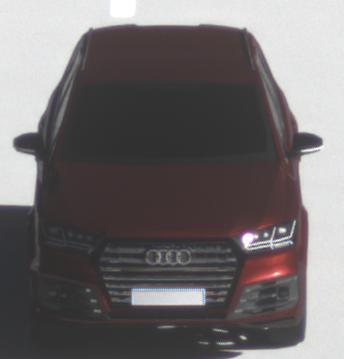
Make: Audi
Model: SQ7
Detailed model: -
Model produced from: 2016
Model produced until: 2018
Doors: 5
Color: red
Road condition: dry road
Daytime: morning or afternoon
Contrast: high contrast